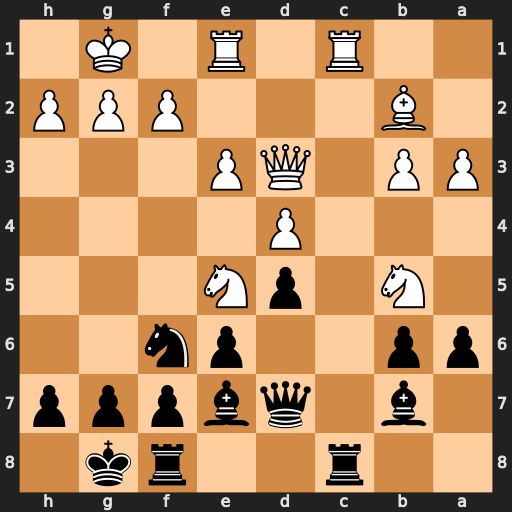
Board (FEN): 2r2rk1/1b1qbppp/pp2pn2/1N1pN3/3P4/PP1QP3/1B3PPP/2R1R1K1
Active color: b
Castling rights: -
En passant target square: -
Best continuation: Qxb5 Qxb5 axb5